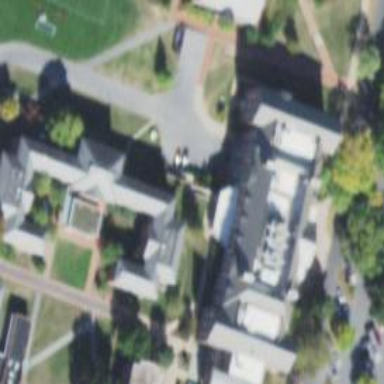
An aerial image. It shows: University building.